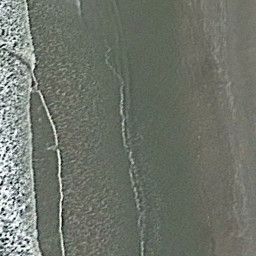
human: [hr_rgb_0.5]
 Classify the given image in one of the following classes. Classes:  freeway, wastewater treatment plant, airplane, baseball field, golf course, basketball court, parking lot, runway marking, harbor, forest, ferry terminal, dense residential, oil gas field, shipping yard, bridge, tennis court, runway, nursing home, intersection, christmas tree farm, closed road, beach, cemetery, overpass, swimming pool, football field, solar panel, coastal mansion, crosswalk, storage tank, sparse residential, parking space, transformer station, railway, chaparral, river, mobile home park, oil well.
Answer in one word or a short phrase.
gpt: beach